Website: walmart
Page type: account-selection
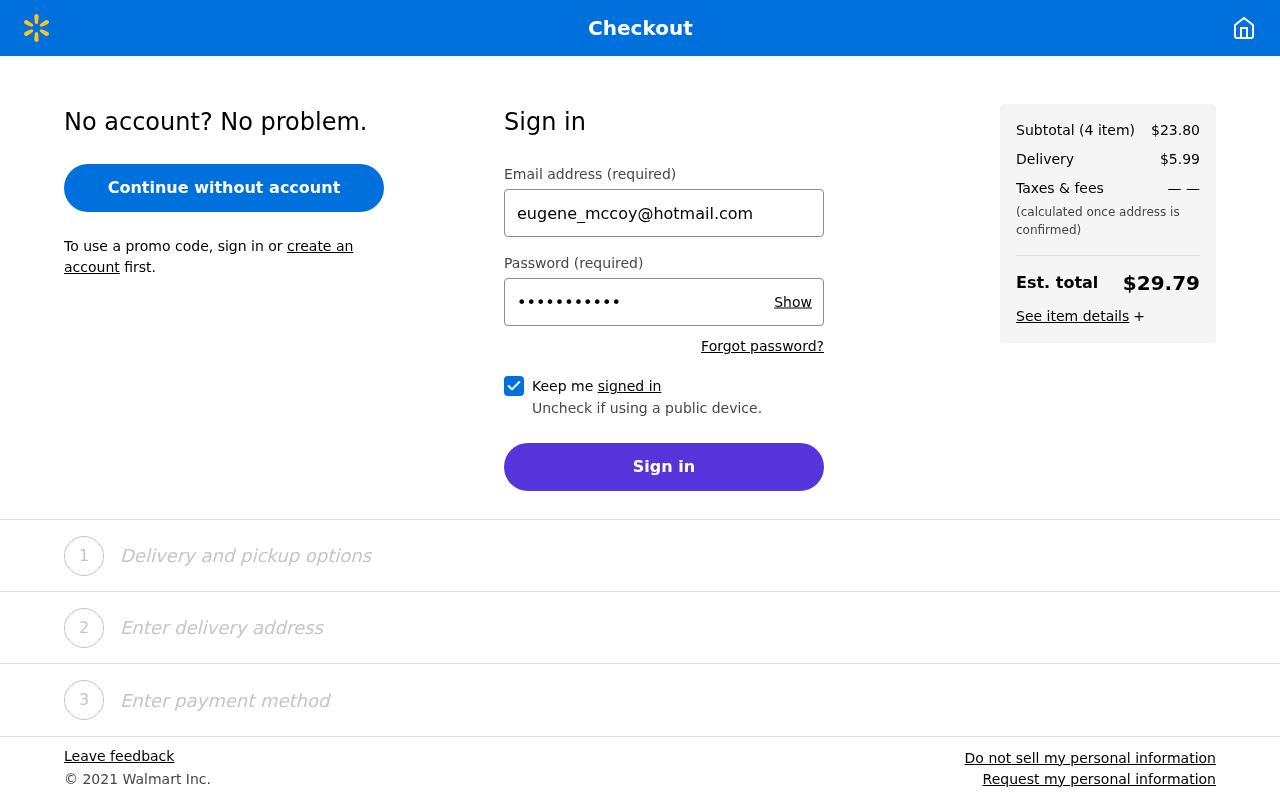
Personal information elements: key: PII_EMAIL
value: eugene_mccoy@hotmail.com
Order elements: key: ORDER_NUM_ITEMS
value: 4
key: ORDER_SUBTOTAL
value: $23.80
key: ORDER_SHIPPING_COST
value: $5.99
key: ORDER_TOTAL
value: $29.79